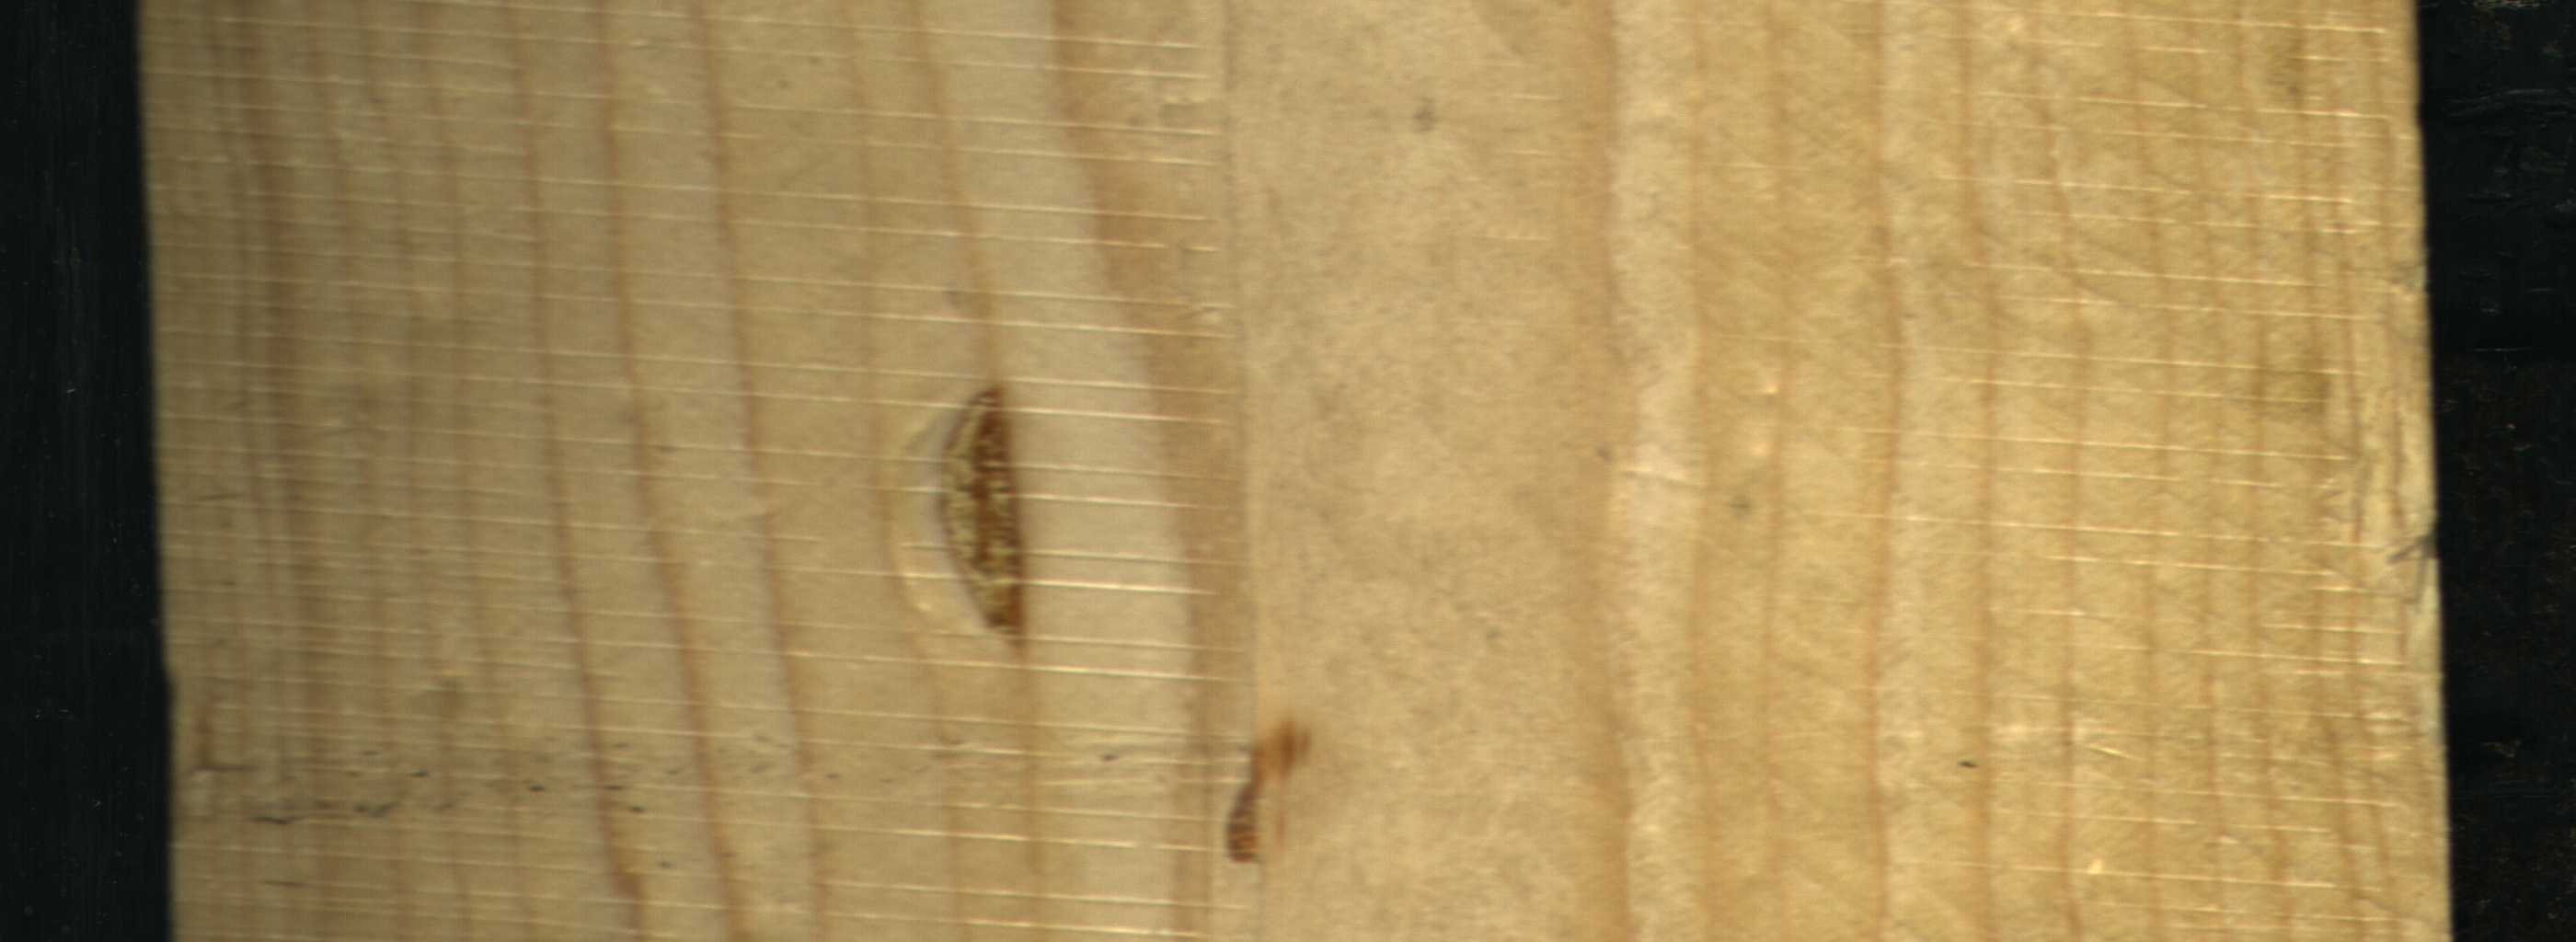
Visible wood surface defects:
resin
resin